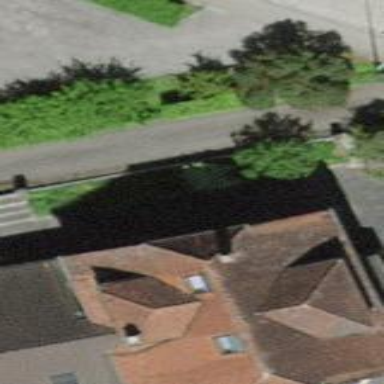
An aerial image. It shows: Simple house.